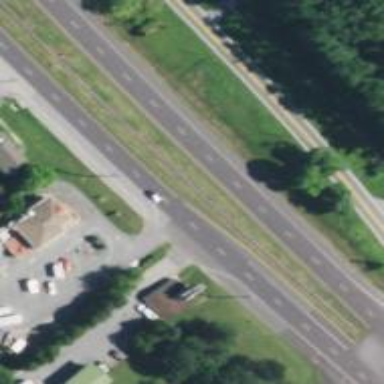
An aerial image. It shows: Asphalt trunk highway.